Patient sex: M
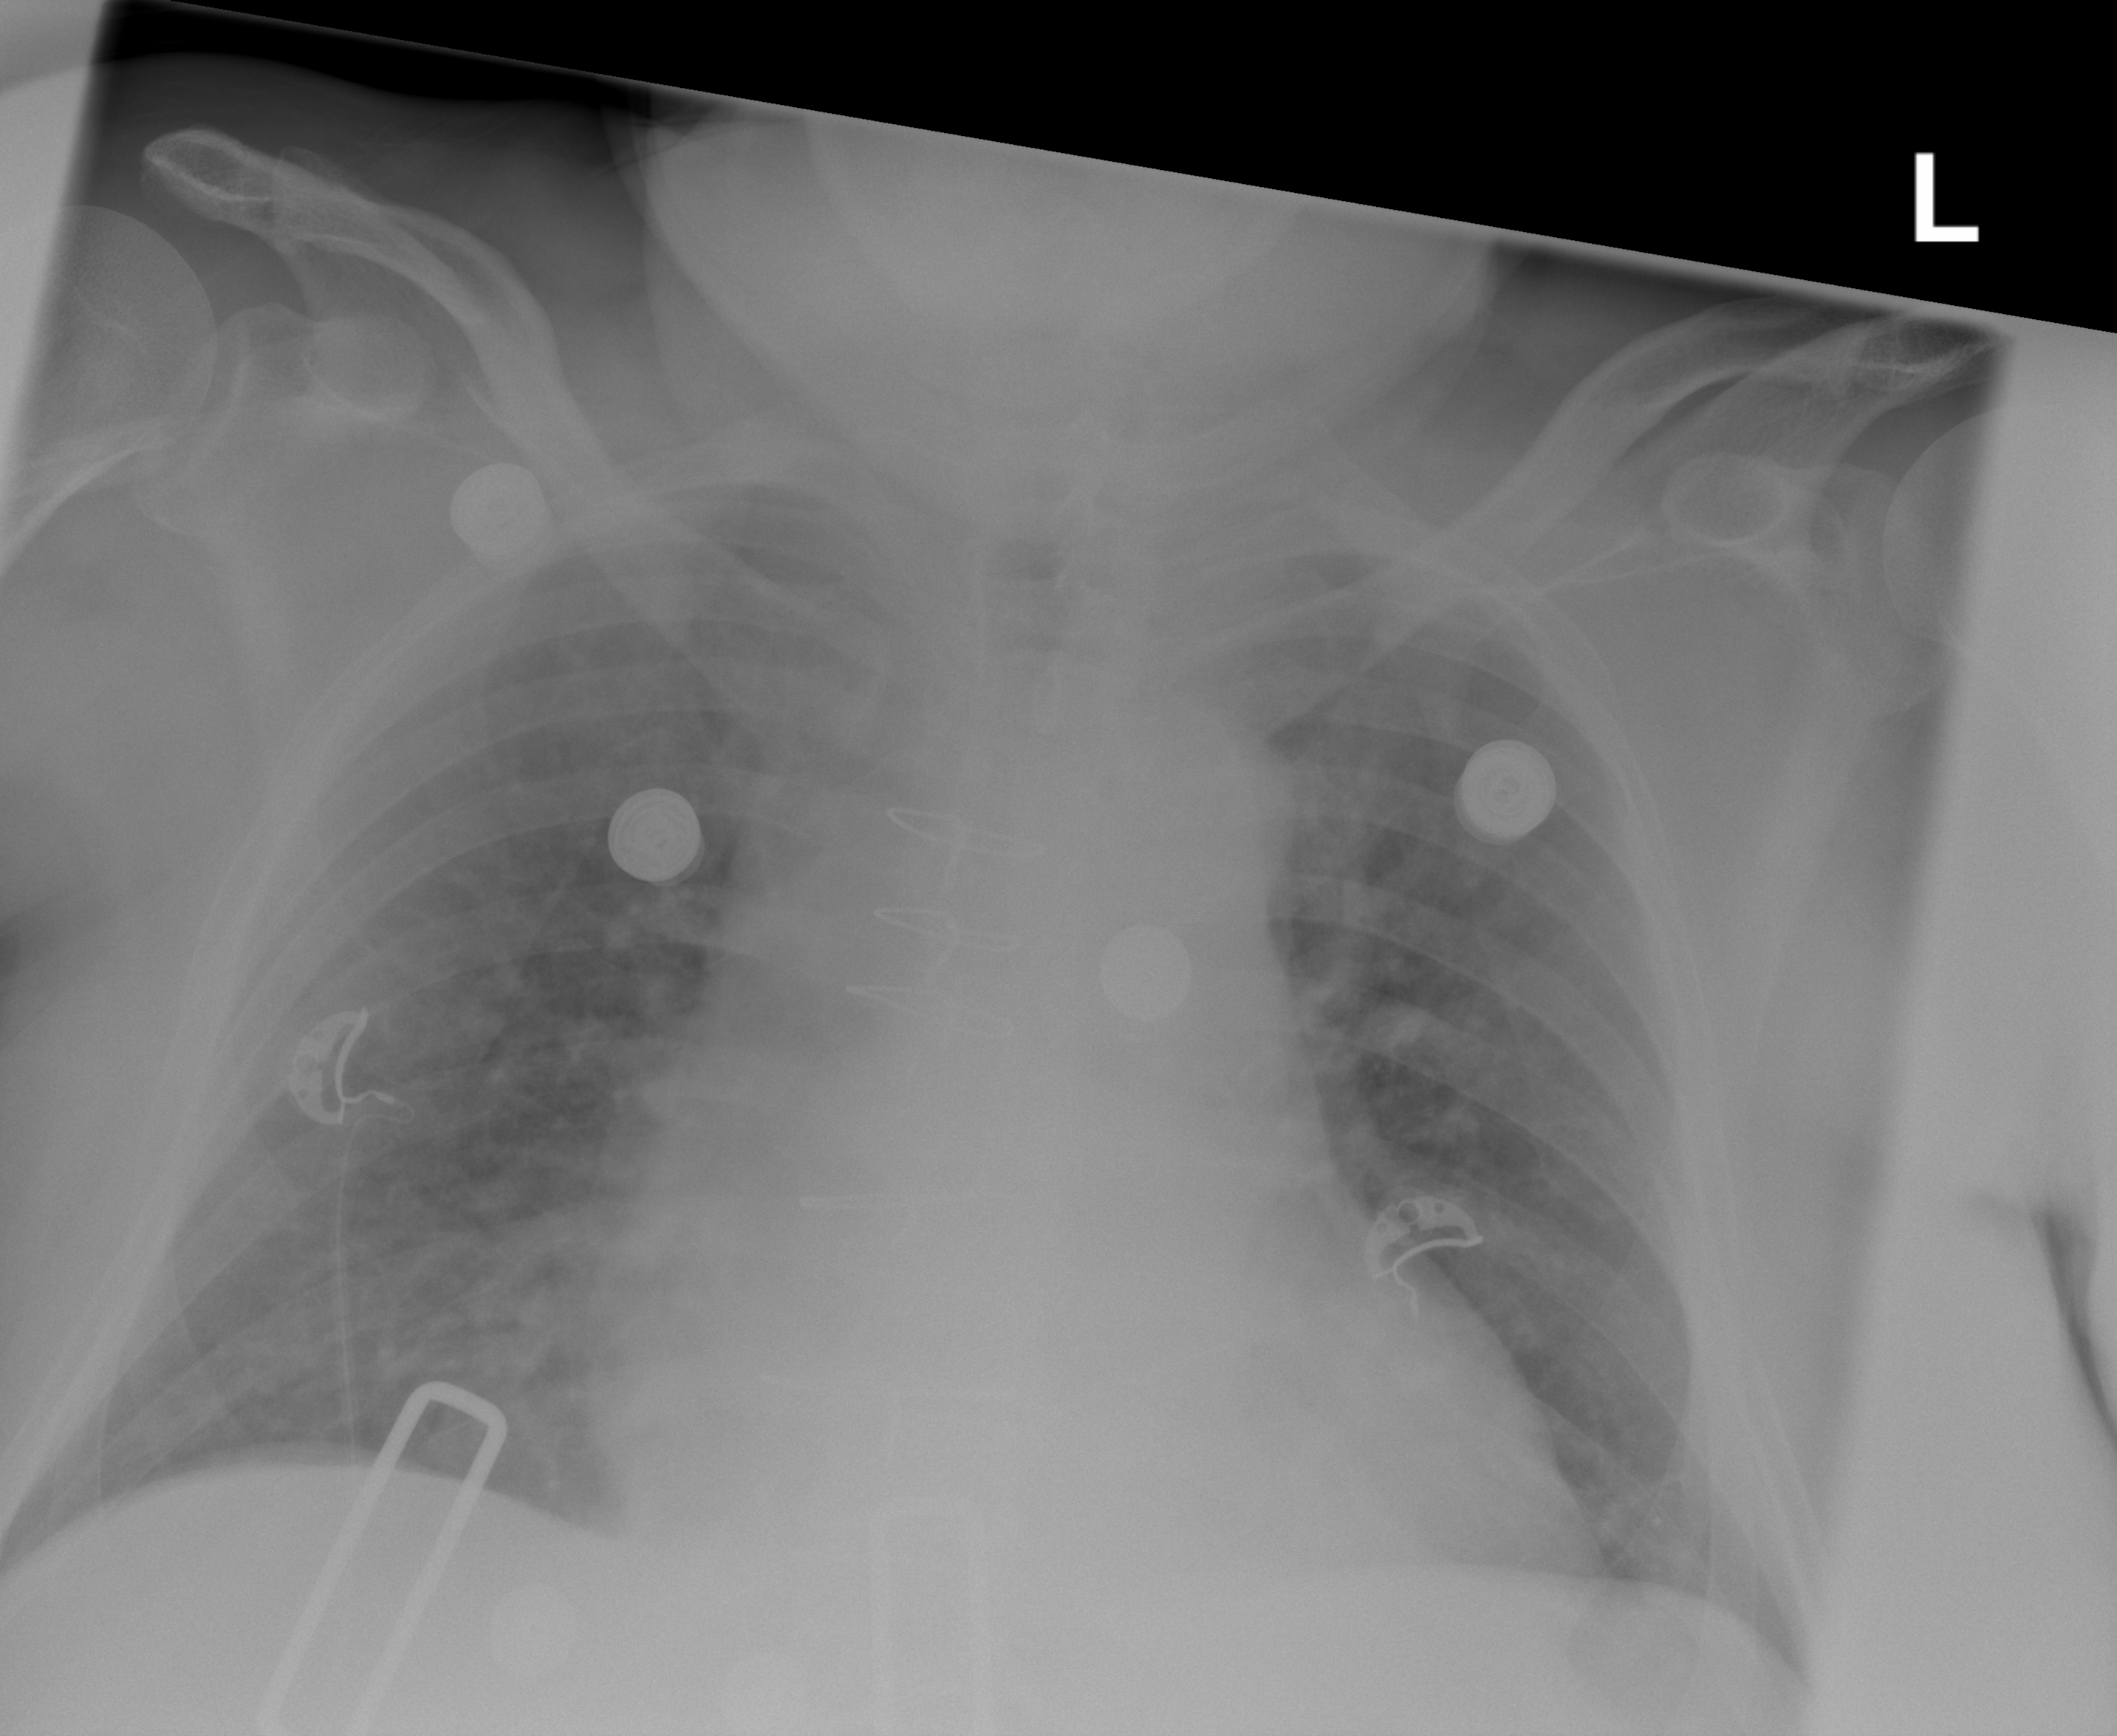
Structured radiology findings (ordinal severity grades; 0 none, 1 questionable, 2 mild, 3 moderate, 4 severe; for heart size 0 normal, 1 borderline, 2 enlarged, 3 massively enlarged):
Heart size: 2
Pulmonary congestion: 1
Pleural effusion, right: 0
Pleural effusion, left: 0
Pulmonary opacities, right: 1
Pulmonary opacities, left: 0
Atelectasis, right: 2
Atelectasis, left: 0